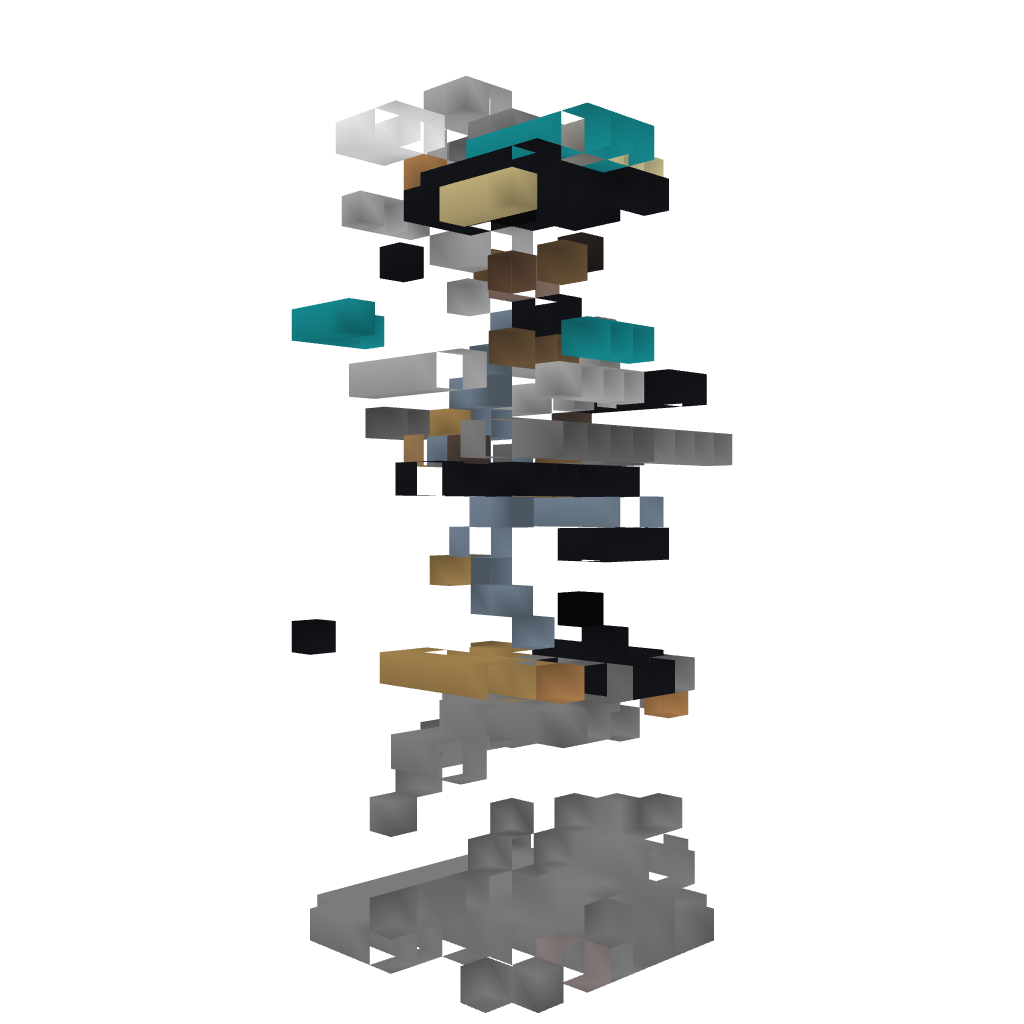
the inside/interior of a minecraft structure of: Contemporary Survival Starter House